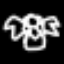
Label: angel